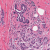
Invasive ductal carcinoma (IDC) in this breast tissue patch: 1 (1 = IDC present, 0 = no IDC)